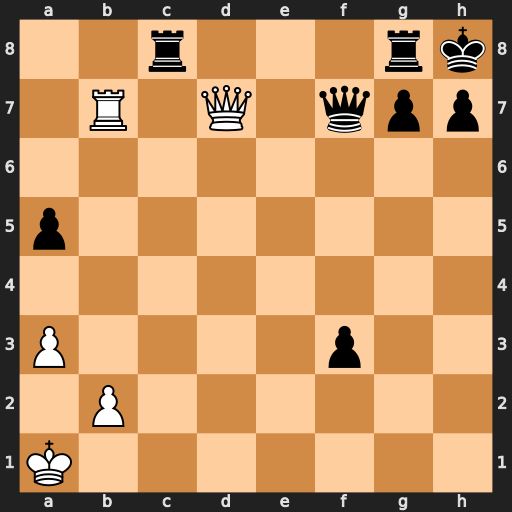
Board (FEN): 2r3rk/1R1Q1qpp/8/p7/8/P4p2/1P6/K7
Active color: w
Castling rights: -
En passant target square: -
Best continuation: Qxf7 Rcf8 Qc4 Rf6 Rf7 Rxf7 Qxf7